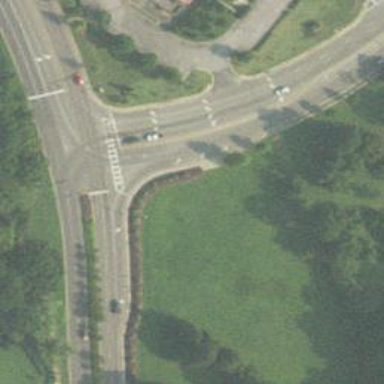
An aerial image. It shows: Asphalt road at the secondary link level.